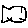
Label: fish